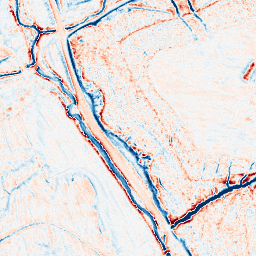
Category: edge_preserving
Decomposition family: anisotropic_diffusion
Decomposition parameters: iterations: 50
kappa: 10
gamma: 0.05
Upsampling method: quartic
Upsampling parameters: scale: 4
Upsampling scale: 4